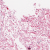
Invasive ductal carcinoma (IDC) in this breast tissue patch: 0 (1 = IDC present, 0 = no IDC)